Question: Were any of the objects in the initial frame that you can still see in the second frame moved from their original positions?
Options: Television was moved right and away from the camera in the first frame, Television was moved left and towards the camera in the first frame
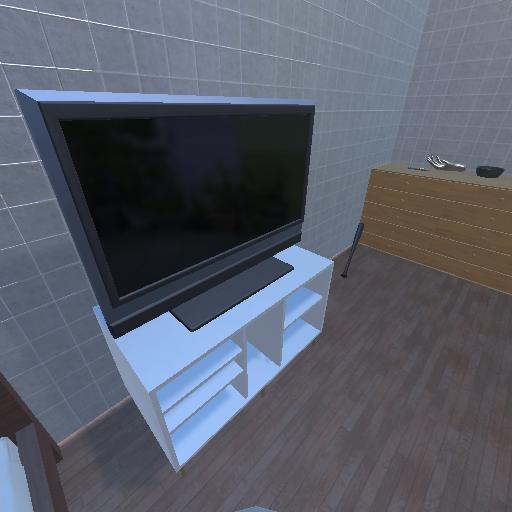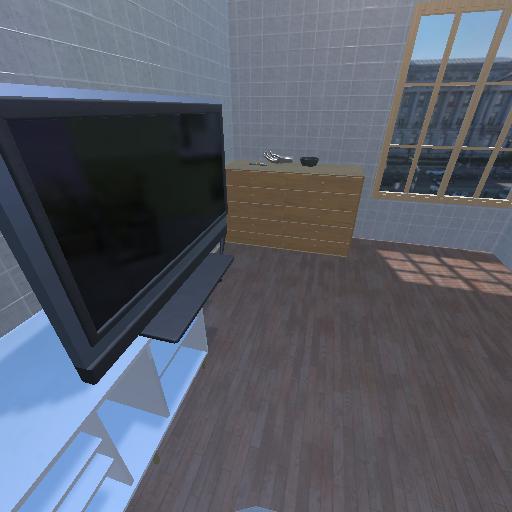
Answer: Television was moved right and away from the camera in the first frame